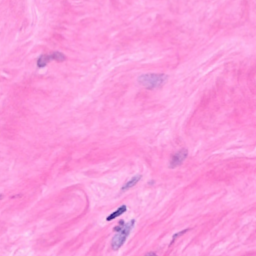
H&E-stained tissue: Breast